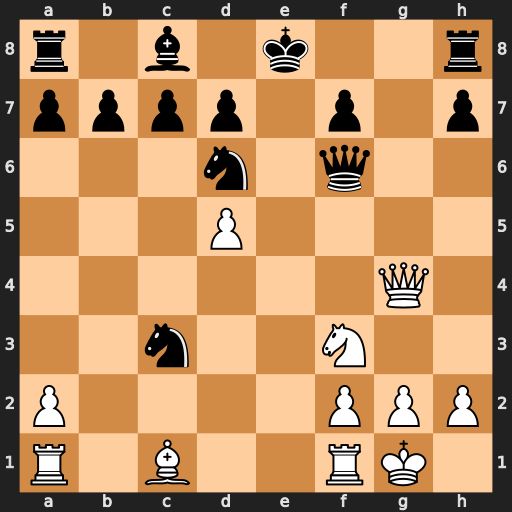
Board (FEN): r1b1k2r/pppp1p1p/3n1q2/3P4/6Q1/2n2N2/P4PPP/R1B2RK1
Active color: w
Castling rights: kq
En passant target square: -
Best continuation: Re1+